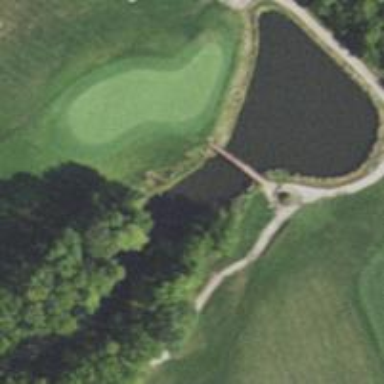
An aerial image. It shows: Water hazard in golf course. The hazard is natural water feature.